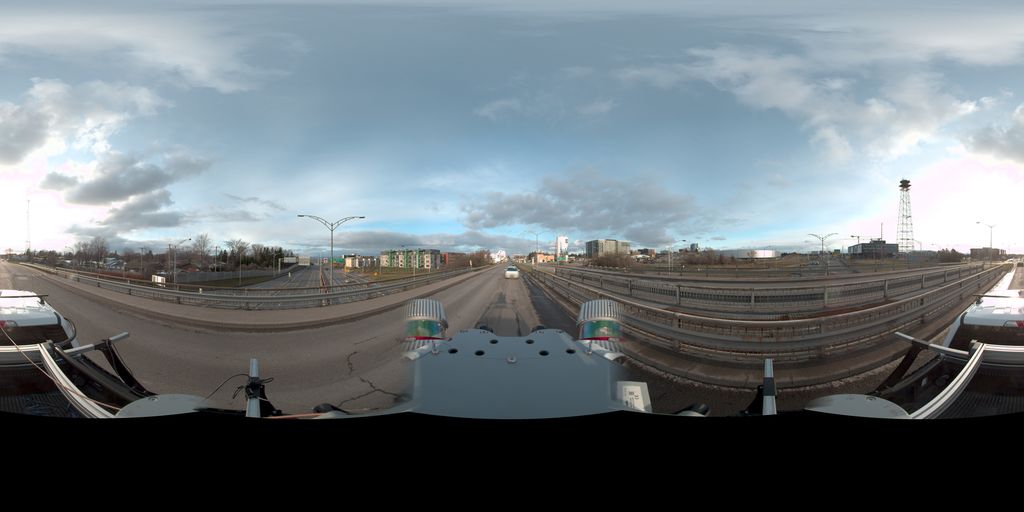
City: quebec_city